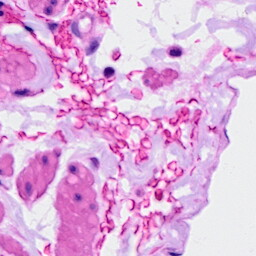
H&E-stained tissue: Ovarian